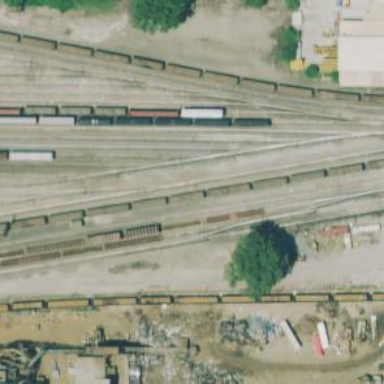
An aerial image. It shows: Railway yard.